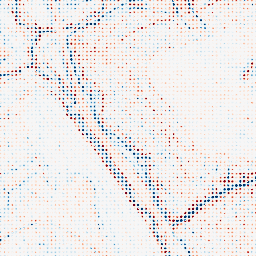
Category: edge_preserving
Decomposition family: bilateral
Decomposition parameters: d: 9
sigma_color: 150
sigma_space: 150
Upsampling method: sinc_blackman
Upsampling parameters: scale: 8
kernel_size: 4
Upsampling scale: 8